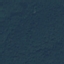
Land use / land cover class: Forest